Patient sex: M
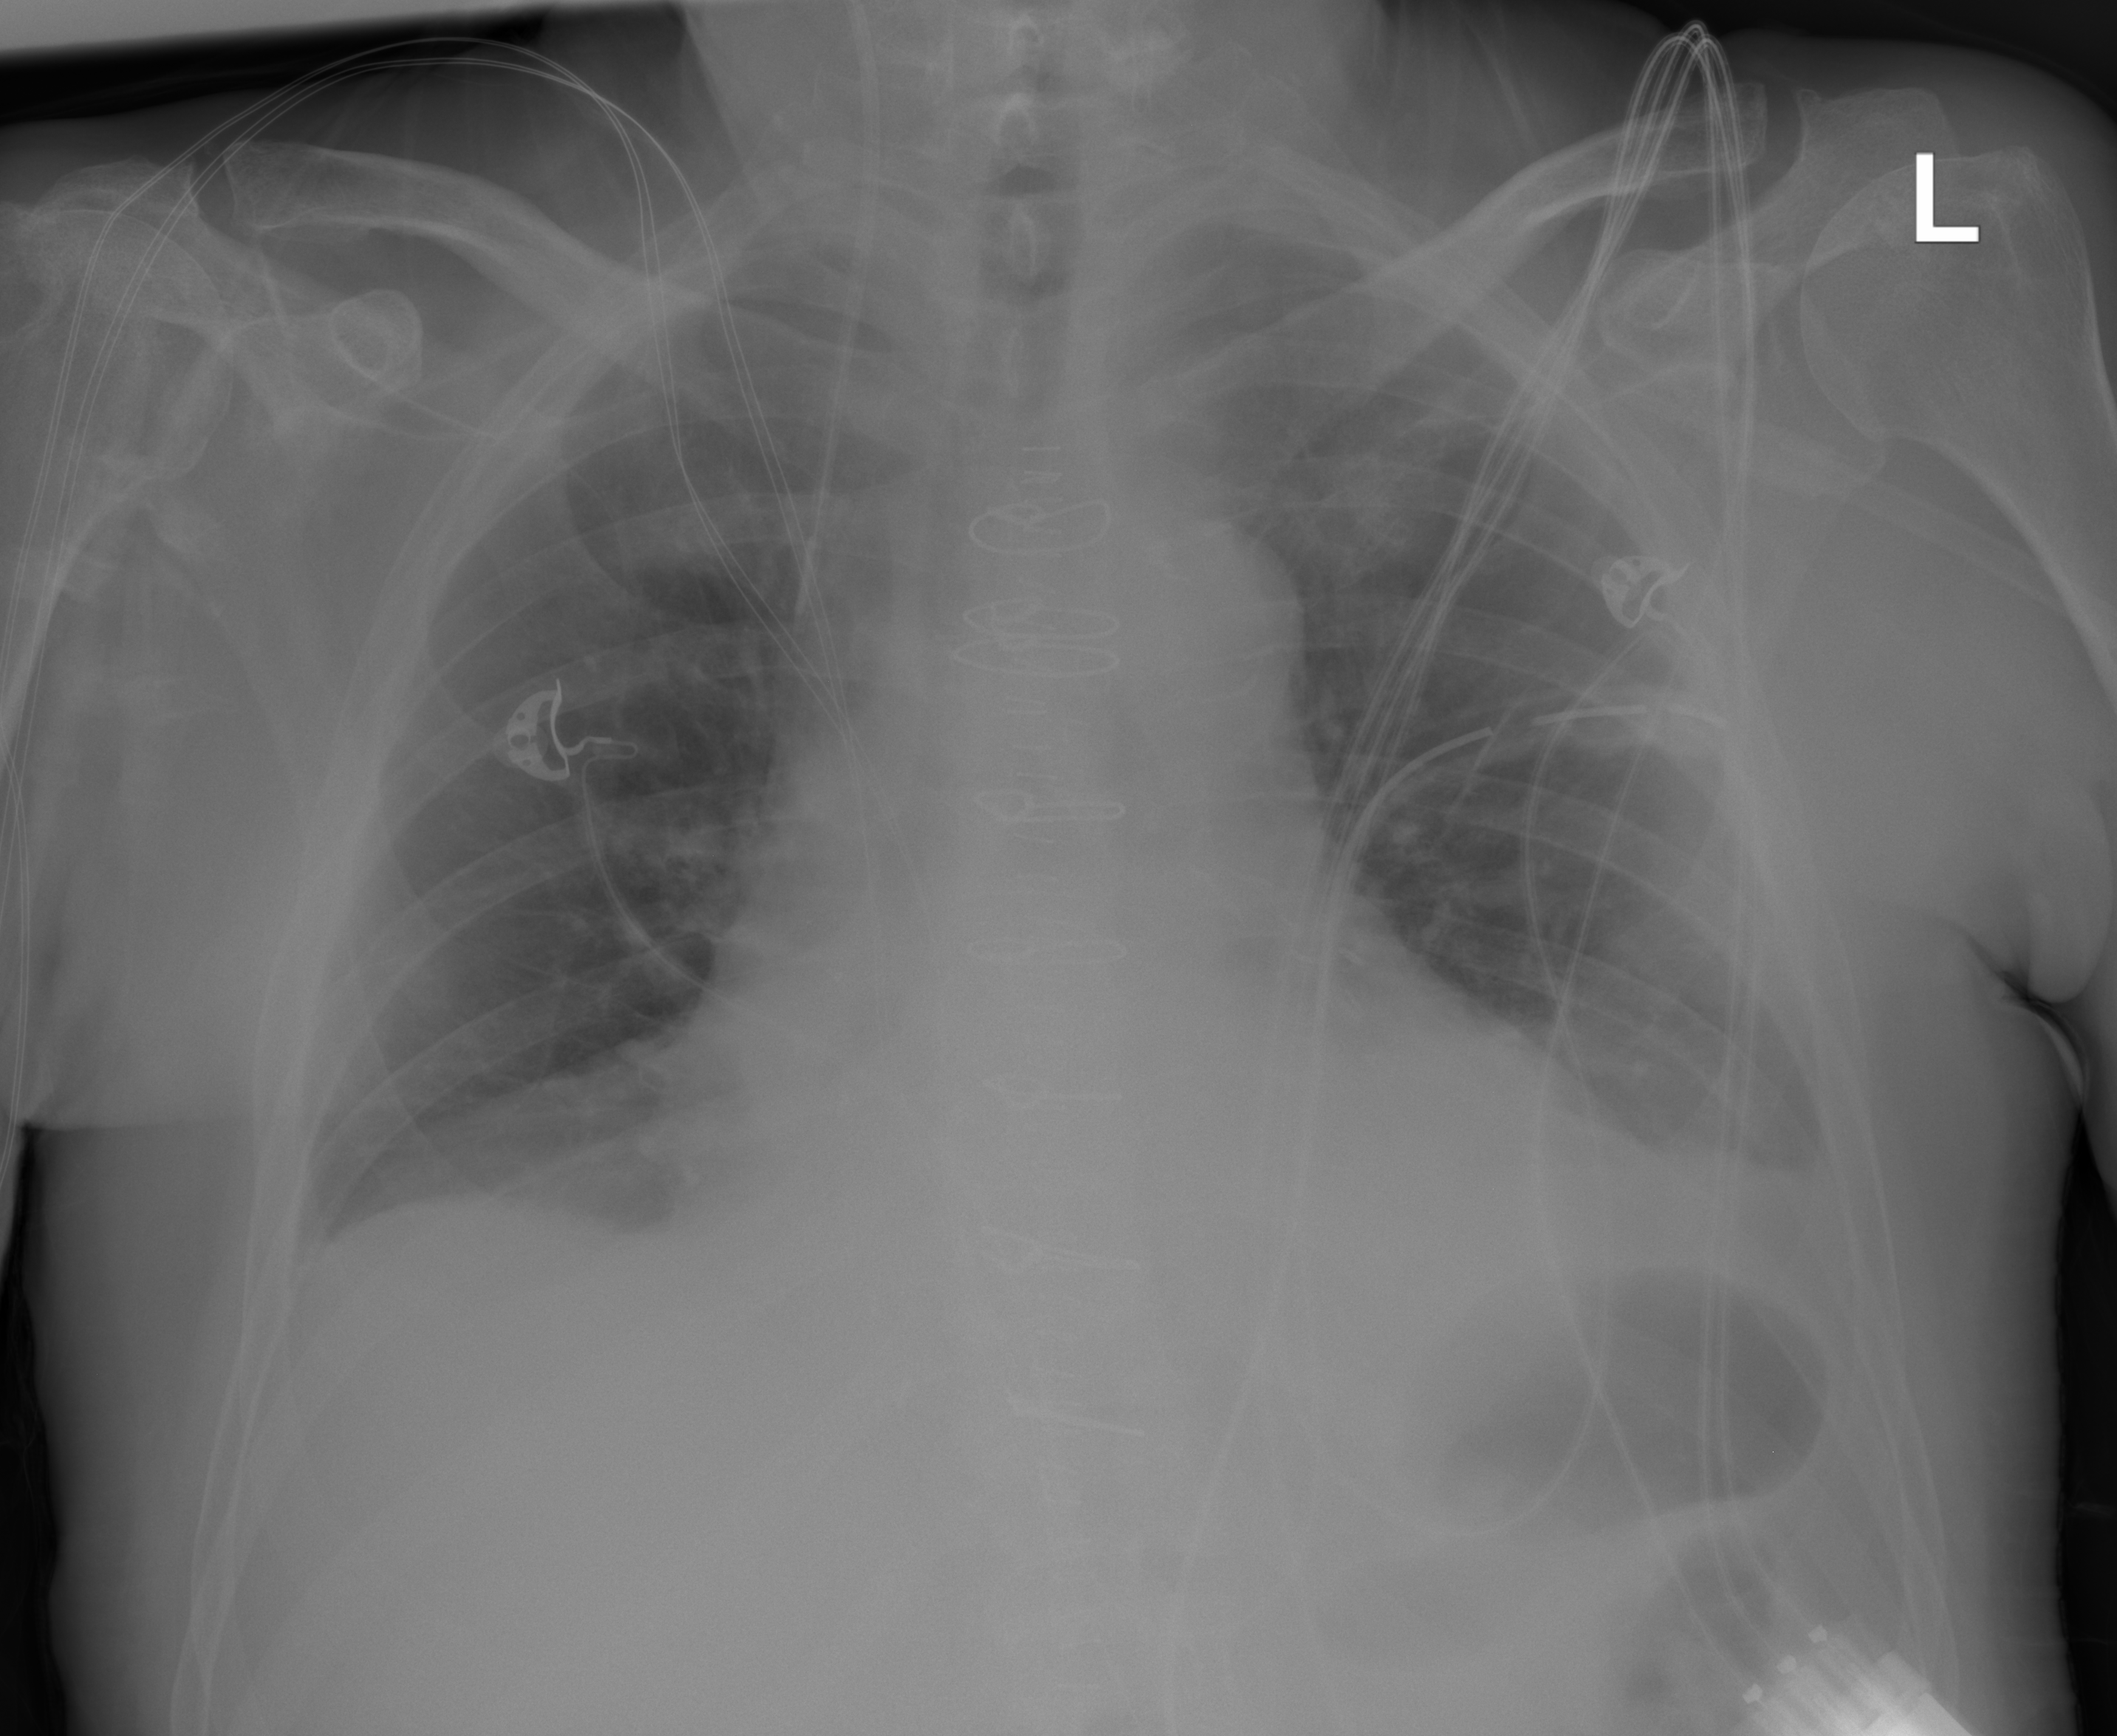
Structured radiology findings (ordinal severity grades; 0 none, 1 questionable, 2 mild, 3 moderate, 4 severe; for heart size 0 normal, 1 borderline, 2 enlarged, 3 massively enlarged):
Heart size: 1
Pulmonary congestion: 2
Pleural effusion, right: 1
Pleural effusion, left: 2
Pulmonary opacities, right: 0
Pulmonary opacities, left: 1
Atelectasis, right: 2
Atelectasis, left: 2